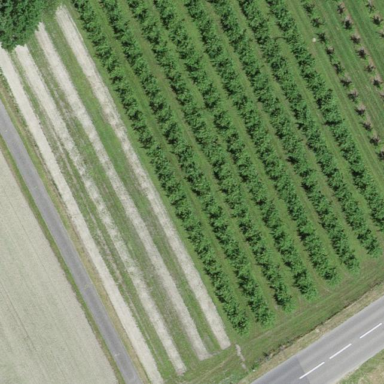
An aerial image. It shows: Orchard.